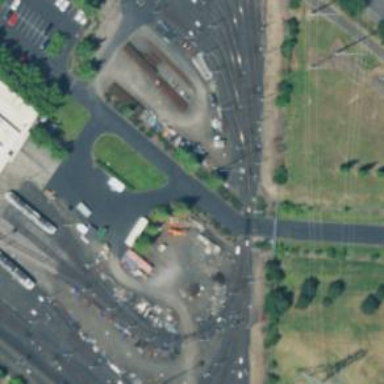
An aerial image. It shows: Light rail service yard with electrified contact lines.